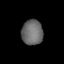
Tissue: lung
Cell type: Epithelial cells
Senescence score: 0.2221
Nuclear area (px): 529
Mean DAPI intensity: 105.716